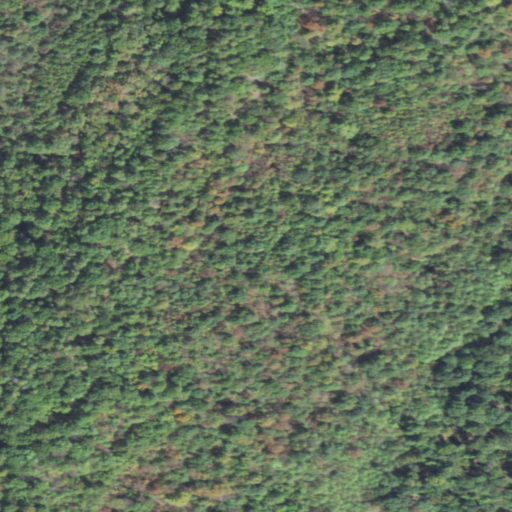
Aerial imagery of mountain in Pennsylvania named Keefer Mountain containing only deciduous forest